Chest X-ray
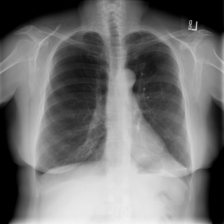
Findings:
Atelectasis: positive
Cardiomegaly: negative
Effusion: negative
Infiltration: negative
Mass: negative
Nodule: negative
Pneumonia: negative
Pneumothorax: negative
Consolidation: negative
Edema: negative
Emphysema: negative
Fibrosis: negative
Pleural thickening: negative
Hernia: negative